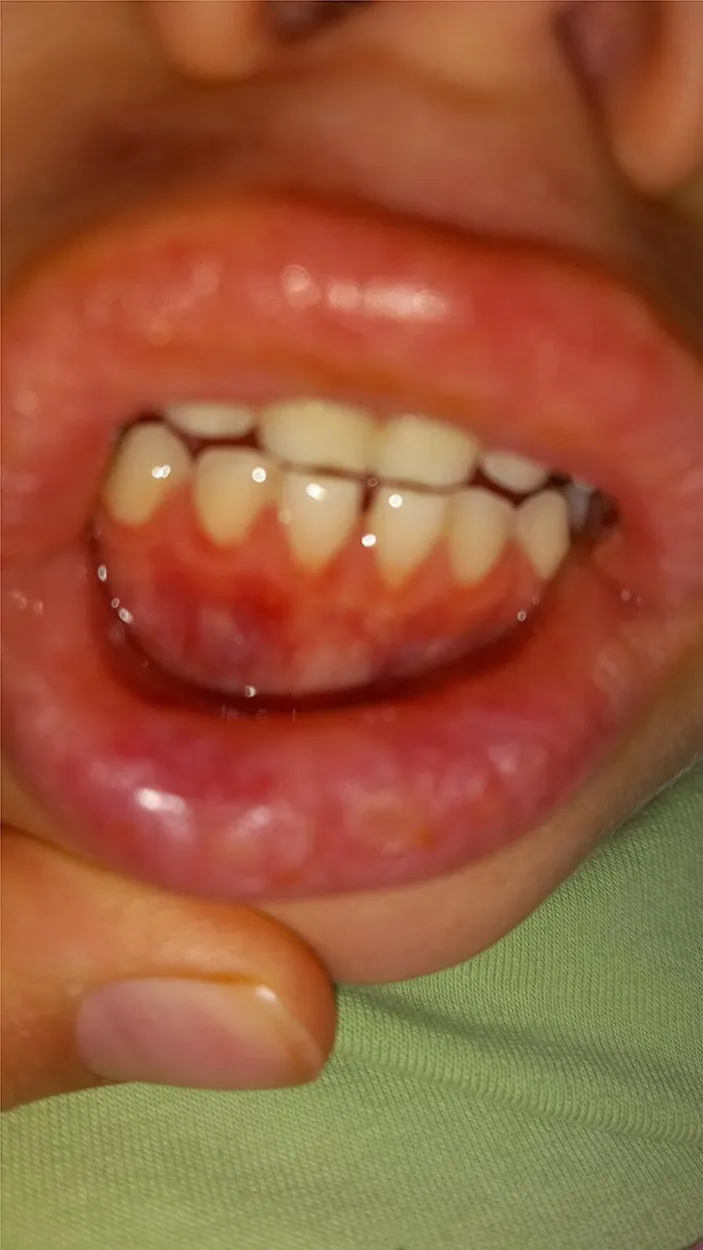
Aphthous changes on the inner side of girl's mouth and on her lips.
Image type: medical_photograph (oral_photograph)